Interaction volume radius: 10 \u00c5
Interaction volume height: 10 \u00c5
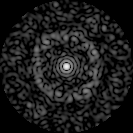
Disorder parameter: 0.8606